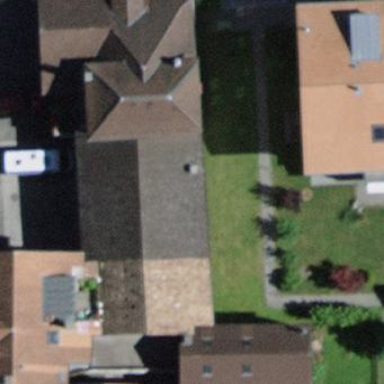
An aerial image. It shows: Garage building.